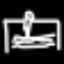
Label: pencil